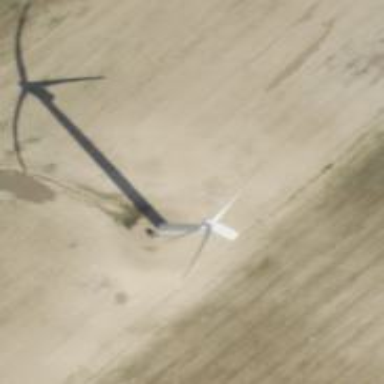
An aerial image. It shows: Wind turbine generating power.